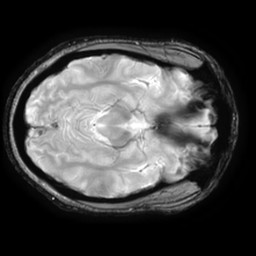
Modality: T2starw
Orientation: axial
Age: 25
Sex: female
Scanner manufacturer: ge
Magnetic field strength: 3 T
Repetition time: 0.65 s
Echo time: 0.02 s